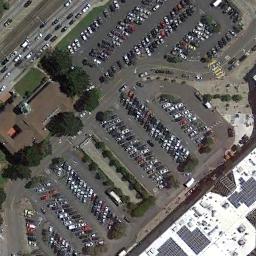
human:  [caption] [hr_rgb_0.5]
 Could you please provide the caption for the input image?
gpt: The parking lot is full of cars next to some buildings and trees .

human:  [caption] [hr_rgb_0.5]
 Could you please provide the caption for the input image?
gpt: There is a white building by the parking lot .

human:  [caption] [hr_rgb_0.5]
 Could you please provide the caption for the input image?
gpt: The parking lot has lots of cars arranged neatly in lines, Some trees and a brown buildings .

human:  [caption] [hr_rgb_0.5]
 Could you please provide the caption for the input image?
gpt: There are many different colored cars in the parking lot .

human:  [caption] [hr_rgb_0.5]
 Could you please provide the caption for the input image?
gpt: There are many cars on the parking lot beside a white building .